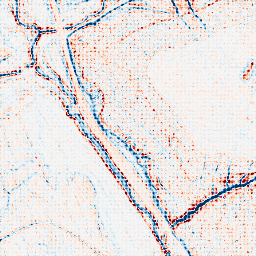
Category: edge_preserving
Decomposition family: anisotropic_diffusion
Decomposition parameters: iterations: 5
kappa: 100
gamma: 0.2
Upsampling method: sinc_blackman
Upsampling parameters: scale: 8
kernel_size: 8
Upsampling scale: 8